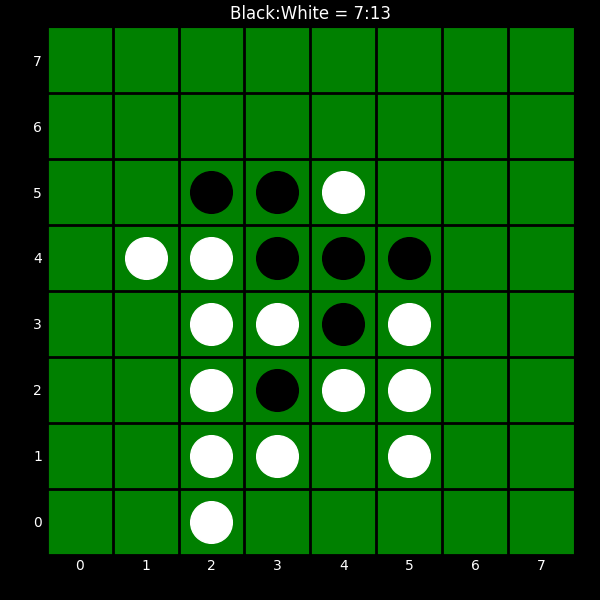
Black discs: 7
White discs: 13